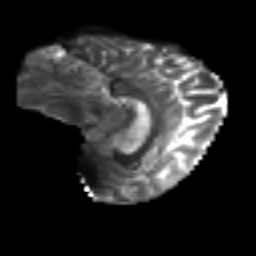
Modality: T2w
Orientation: sagittal
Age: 40
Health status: ill
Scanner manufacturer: philips
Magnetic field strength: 3 T
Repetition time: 9 s
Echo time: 0.127 s